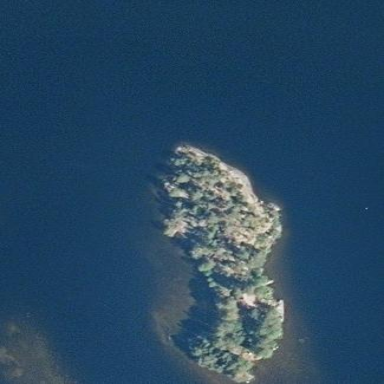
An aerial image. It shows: Image showing island.